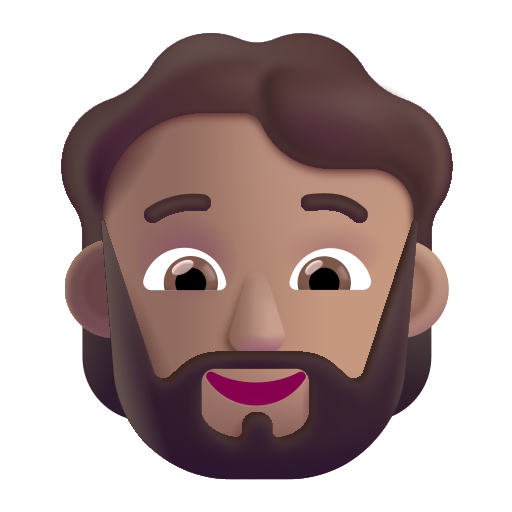
person beard color